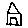
Label: house